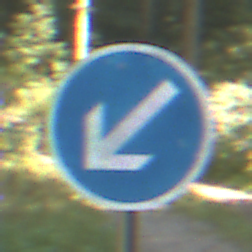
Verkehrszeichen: VorgeschriebeneVorbeifahrtLinks
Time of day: MorningAfternoon
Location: Outdoor (Nature)
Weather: Clear
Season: NotSpecified
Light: Natural